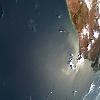
Label: water